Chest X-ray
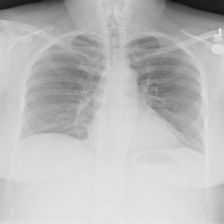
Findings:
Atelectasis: negative
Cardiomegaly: negative
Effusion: negative
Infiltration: negative
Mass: negative
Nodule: negative
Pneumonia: negative
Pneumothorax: negative
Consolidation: negative
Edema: negative
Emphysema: negative
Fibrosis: negative
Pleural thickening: negative
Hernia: negative